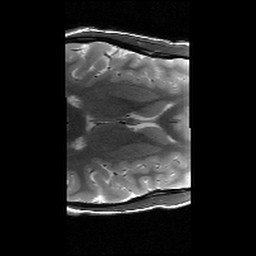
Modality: T2w
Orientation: axial
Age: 23
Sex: female
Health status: healthy
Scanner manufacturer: siemens
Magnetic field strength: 3 T
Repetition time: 6 s
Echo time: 0.064 s